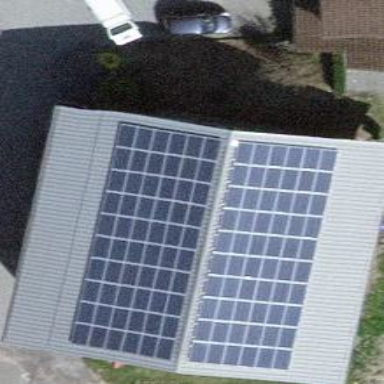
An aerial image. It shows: Solar power generator with photovoltaic panels.